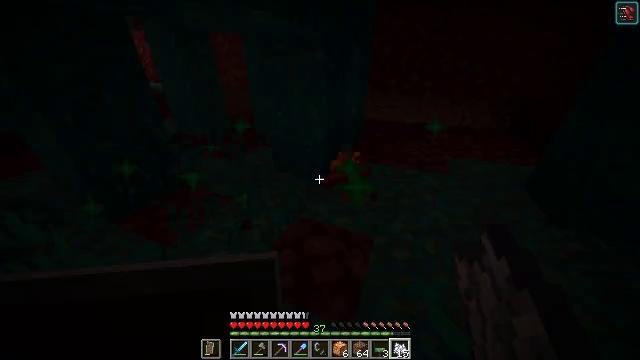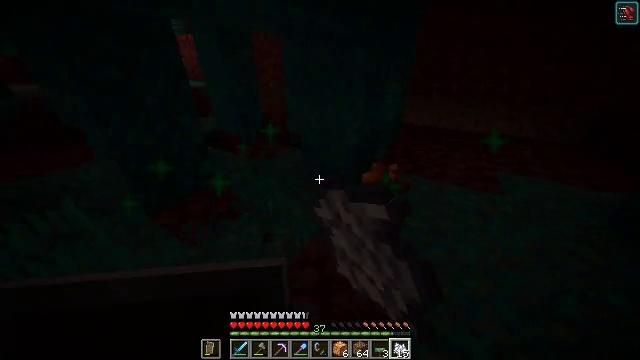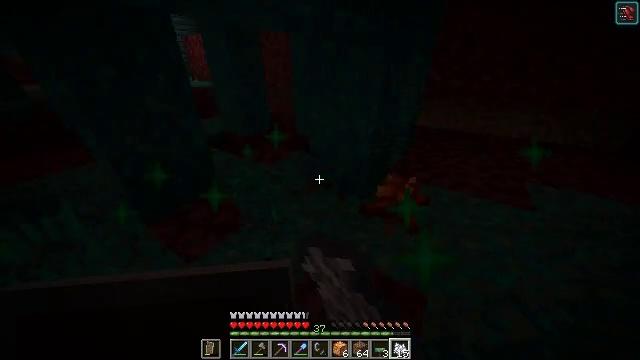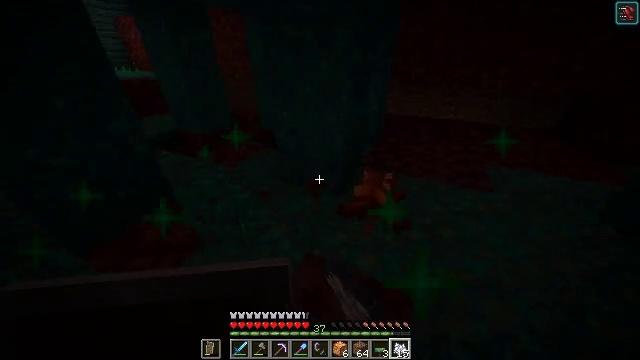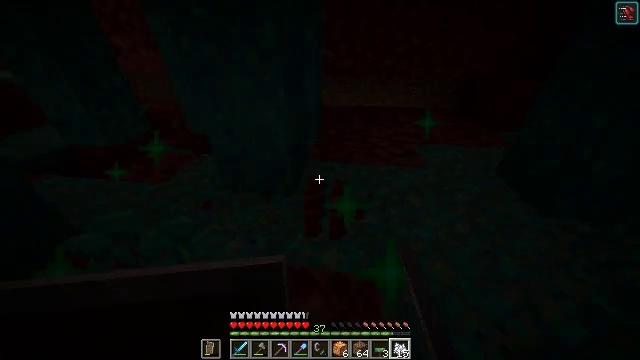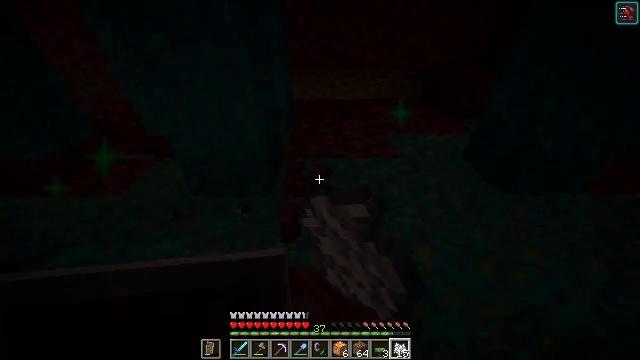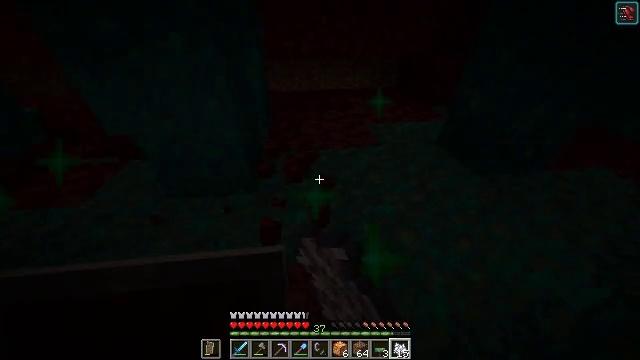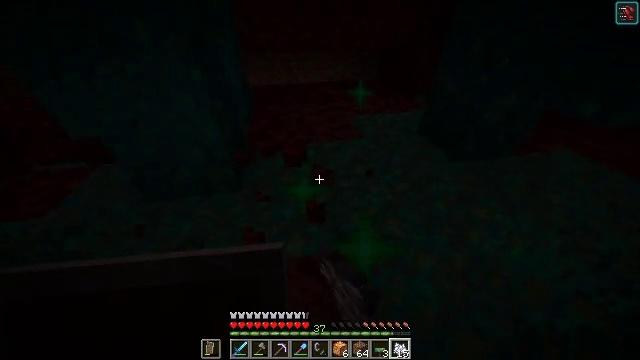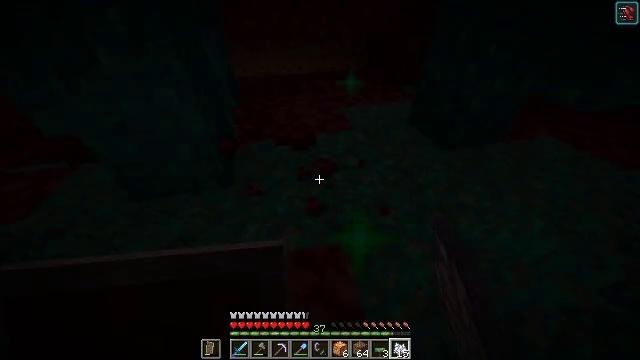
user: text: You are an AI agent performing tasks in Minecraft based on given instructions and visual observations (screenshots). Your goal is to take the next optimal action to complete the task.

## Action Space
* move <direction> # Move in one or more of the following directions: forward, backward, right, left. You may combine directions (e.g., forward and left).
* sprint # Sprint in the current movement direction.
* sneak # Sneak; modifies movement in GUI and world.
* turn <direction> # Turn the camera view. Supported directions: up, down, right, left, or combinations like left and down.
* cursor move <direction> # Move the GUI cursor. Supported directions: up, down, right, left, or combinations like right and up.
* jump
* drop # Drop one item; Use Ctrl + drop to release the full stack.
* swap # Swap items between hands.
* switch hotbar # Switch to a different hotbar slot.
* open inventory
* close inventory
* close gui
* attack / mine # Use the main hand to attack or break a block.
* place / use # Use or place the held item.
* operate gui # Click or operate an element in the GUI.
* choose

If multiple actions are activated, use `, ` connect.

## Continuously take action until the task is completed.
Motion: motion action
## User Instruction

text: Break the crimson fungus for harvesting.
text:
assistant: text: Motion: move forward, turn left, attack / mine
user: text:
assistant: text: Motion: move forward, turn left, attack / mine
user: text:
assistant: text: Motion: turn right and down, attack / mine
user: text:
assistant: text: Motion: turn right and down, attack / mine
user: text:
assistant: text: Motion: turn right and down, attack / mine
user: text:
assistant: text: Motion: turn right and down, attack / mine
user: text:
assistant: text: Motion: turn right and down, attack / mine
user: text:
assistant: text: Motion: turn right and down, attack / mine
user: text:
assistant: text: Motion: attack / mine